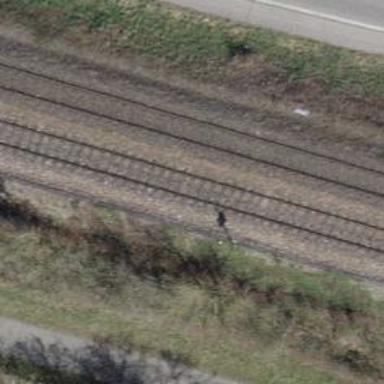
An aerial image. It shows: Solitary milestone along the railway.